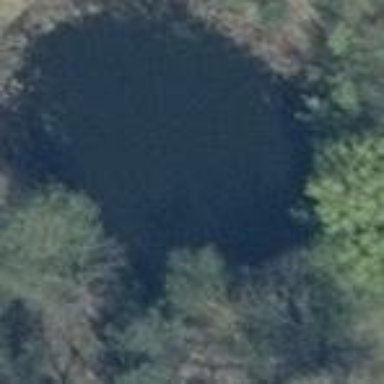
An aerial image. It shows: Peaceful pond surrounded by nature.